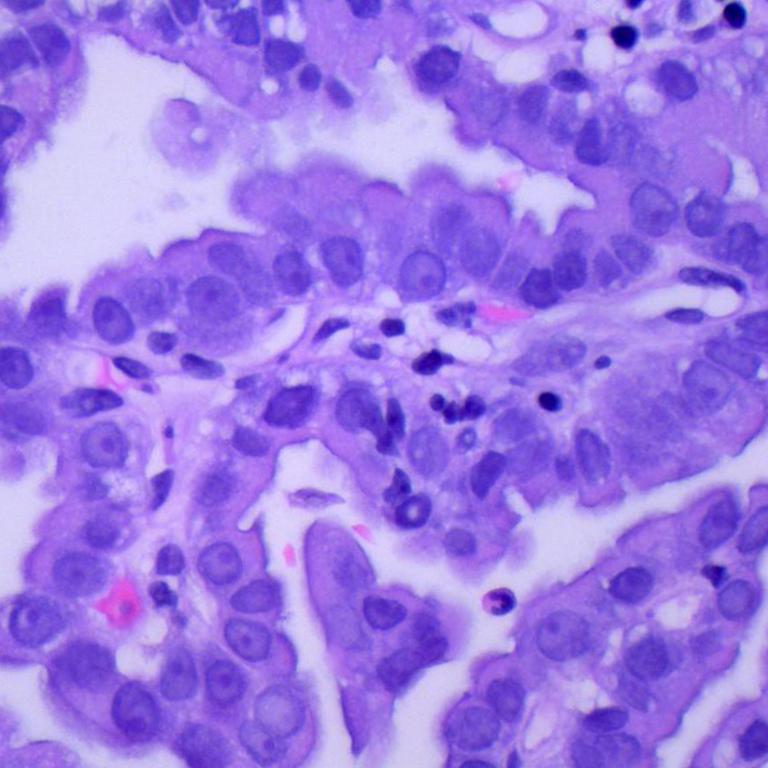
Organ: lung
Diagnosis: adenocarcinomas